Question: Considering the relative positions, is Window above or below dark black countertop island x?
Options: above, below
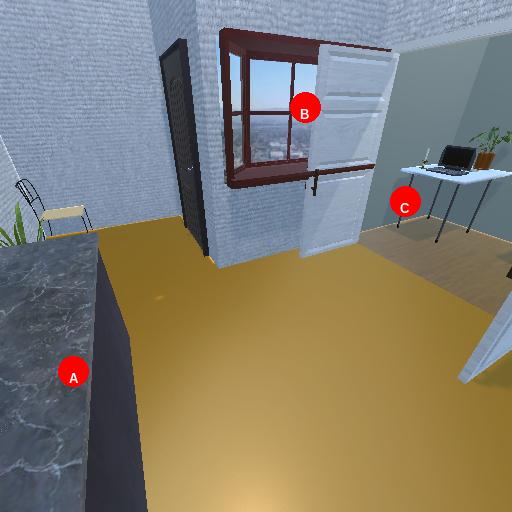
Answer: above